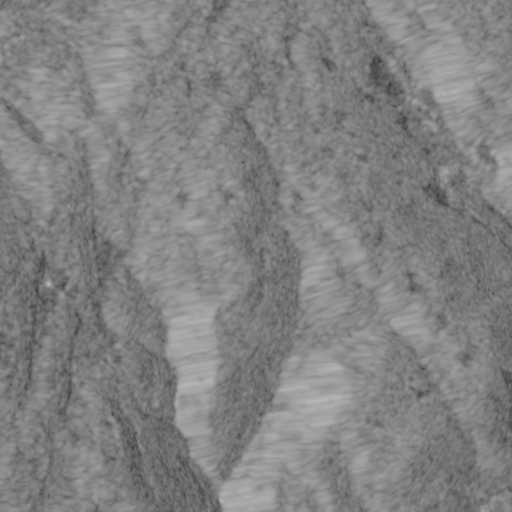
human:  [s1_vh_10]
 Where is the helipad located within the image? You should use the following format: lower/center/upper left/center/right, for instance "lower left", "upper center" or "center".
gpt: The helipad is located in the lower center of the image.
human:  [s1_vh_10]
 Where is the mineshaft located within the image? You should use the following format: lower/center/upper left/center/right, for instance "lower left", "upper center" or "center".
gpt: The mineshaft is located in the upper left of the image.
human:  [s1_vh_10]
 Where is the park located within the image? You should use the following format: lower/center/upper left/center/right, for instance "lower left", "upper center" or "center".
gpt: The park is located in the upper left of the image.
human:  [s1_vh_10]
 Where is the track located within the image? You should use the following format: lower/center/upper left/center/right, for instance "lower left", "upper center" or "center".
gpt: The track is located in the lower left of the image.
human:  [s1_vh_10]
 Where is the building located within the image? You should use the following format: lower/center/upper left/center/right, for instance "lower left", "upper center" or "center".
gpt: There is no building in the image.

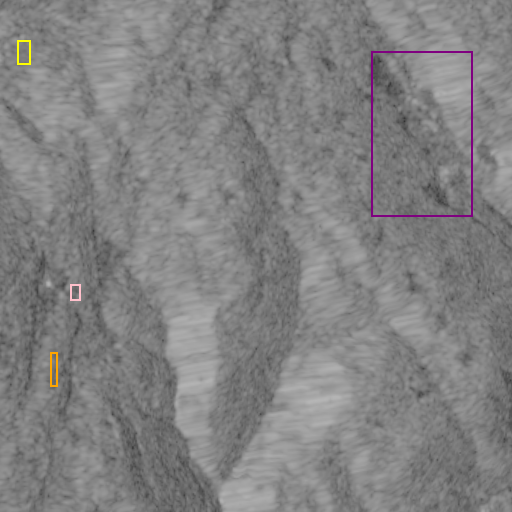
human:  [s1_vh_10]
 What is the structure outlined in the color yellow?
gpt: The structure outlined in yellow is a crop field.
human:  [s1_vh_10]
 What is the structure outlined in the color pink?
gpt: The structure outlined in pink is a park.
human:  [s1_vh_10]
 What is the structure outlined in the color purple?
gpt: The structure outlined in purple is a quarry.
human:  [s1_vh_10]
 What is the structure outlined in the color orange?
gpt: The structure outlined in orange is a track.
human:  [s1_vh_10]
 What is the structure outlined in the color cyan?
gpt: There is no cyan outline.